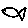
Label: fish